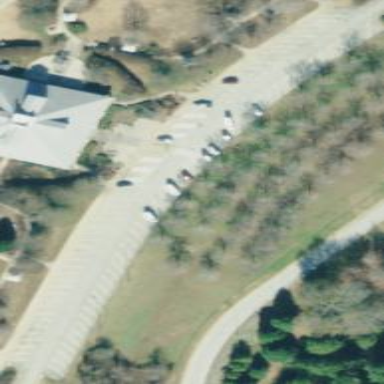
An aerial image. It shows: Parking area with surface.